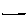
Label: line